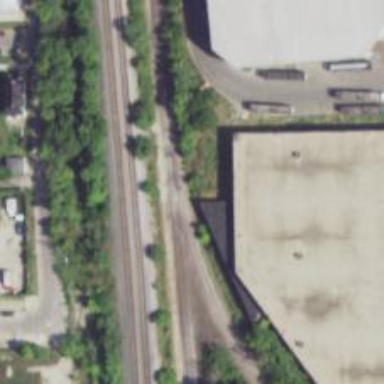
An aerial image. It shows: Abandoned railway siding.